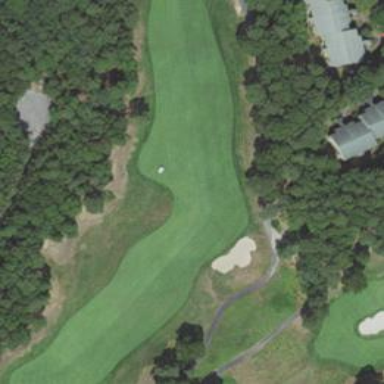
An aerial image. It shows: Area of rough grass used for golf.